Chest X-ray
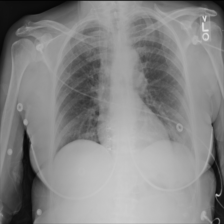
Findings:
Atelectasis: negative
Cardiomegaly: negative
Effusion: negative
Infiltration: negative
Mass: negative
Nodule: negative
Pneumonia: negative
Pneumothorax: negative
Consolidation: negative
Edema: negative
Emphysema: negative
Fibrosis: negative
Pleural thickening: negative
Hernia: negative